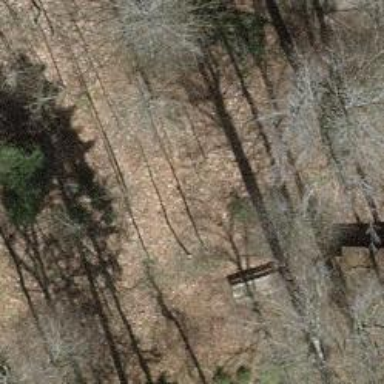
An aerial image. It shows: Picnic table located in leisure land area.